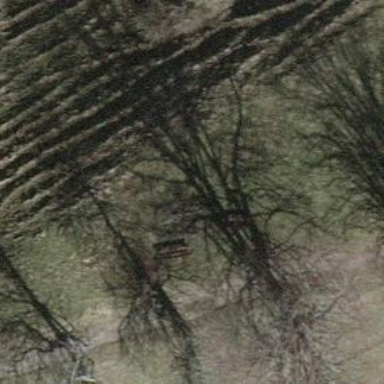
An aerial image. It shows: Bench.